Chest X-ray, PA view. Patient: 31 years old, sex M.
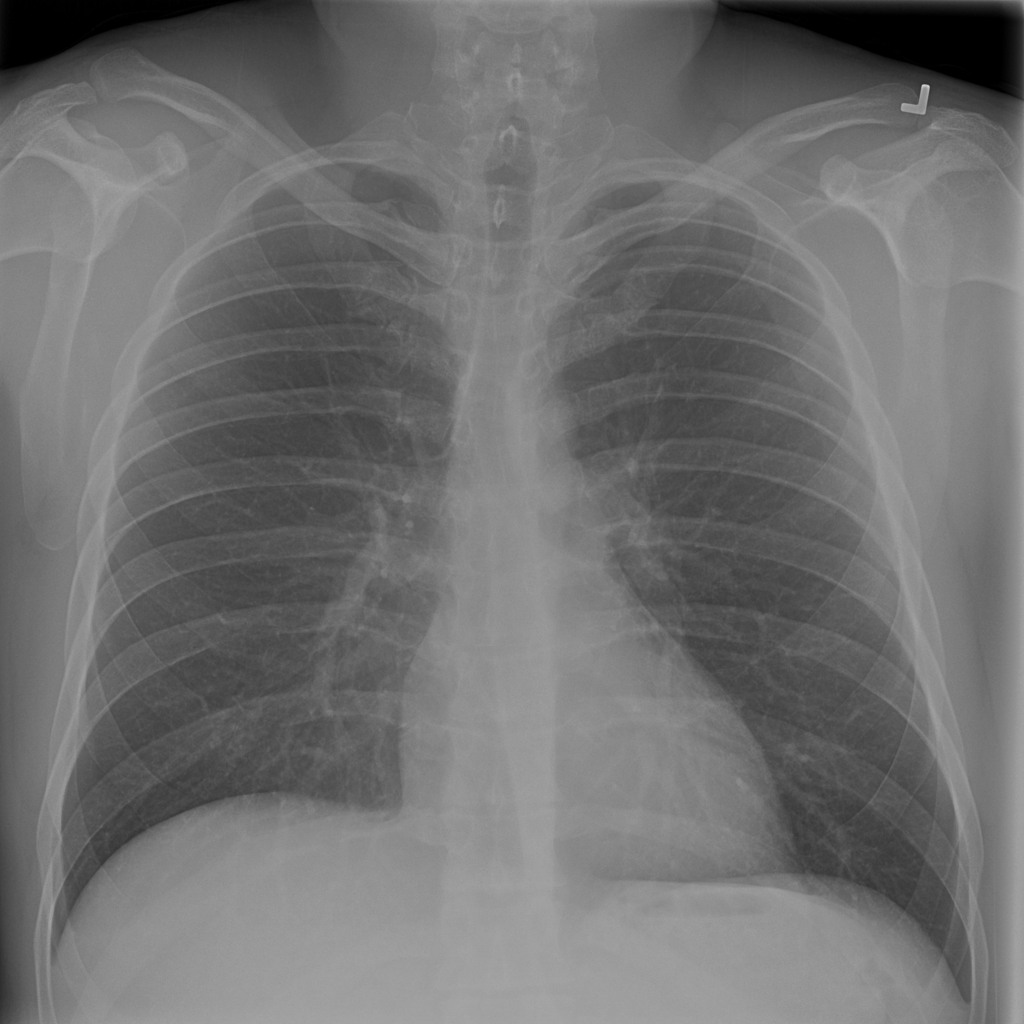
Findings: No Finding